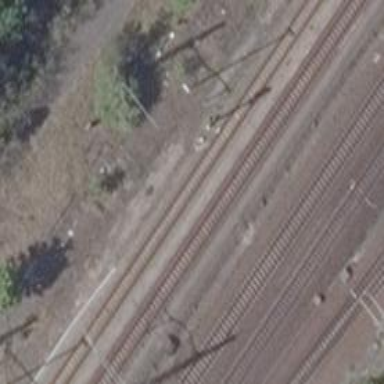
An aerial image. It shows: Railway signal.